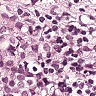
Metastatic tissue present: yes